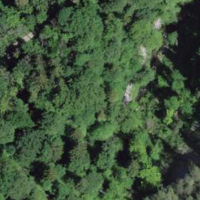
EUNIS habitat code: 41
Species observed at this site:
Cinclus cinclus
Lonicera acuminata